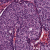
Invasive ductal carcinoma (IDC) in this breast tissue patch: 1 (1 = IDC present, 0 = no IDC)